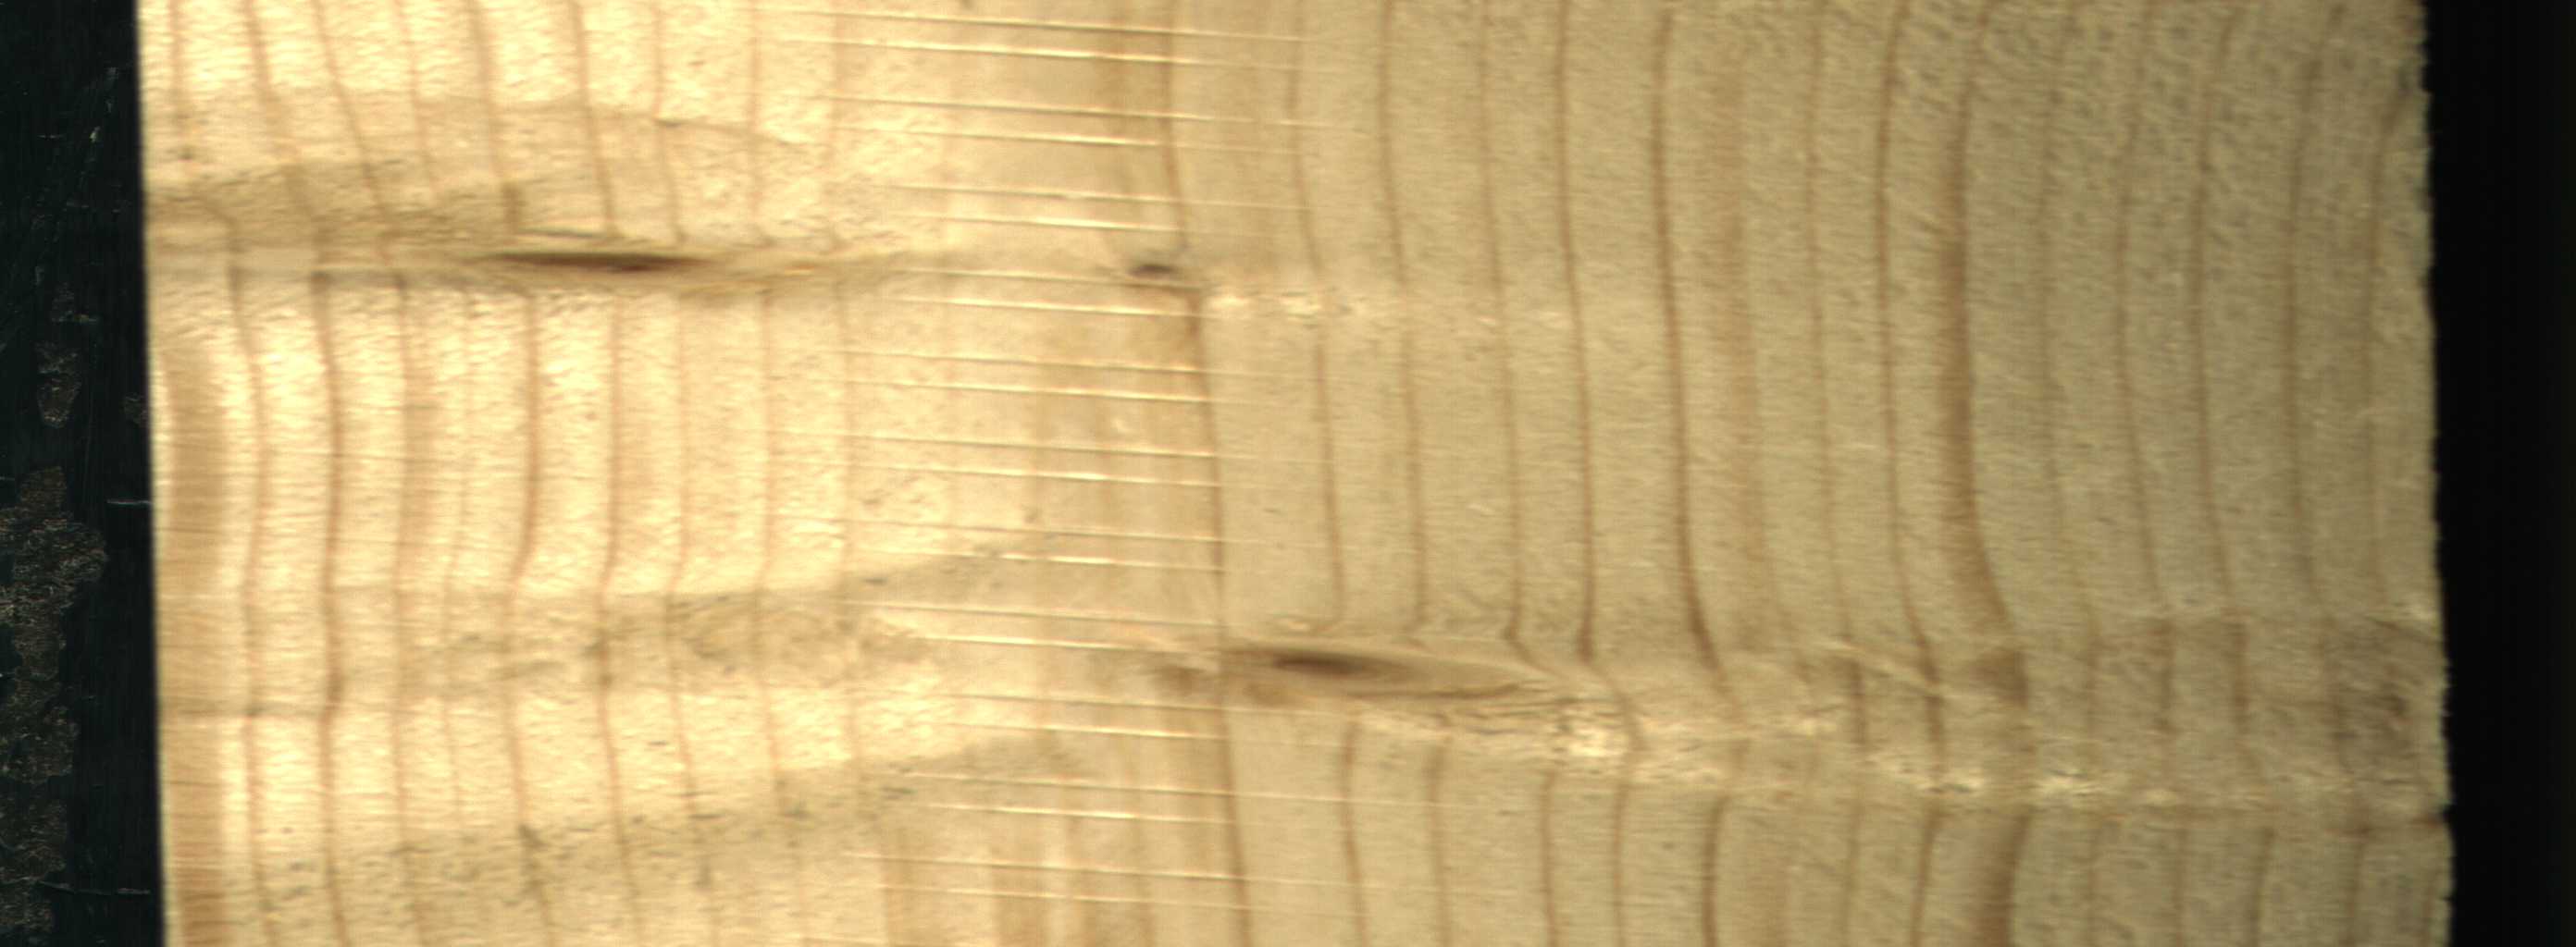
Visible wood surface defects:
Live_Knot
Live_Knot
Live_Knot